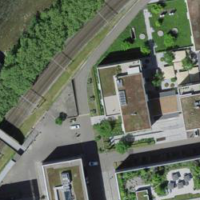
EUNIS habitat code: 54
Species observed at this site:
Clematis vitalba
Daucus carota
Cyanistes caeruleus